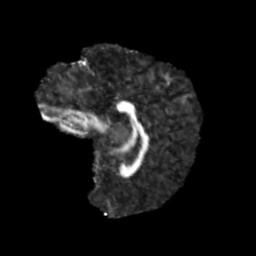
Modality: FA
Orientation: sagittal
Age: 10
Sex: male
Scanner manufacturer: siemens
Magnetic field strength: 3 T
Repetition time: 3.8 s
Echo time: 0.07 s